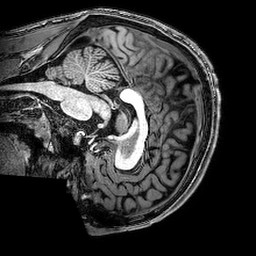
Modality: T1w
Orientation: sagittal
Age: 21
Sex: male
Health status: healthy
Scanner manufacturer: philips
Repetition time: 0.008259 s
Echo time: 0.0038 s